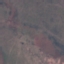
Land use / land cover: HerbaceousVegetation